Question: I've recently asked my server administrator, for my Windows dedicated server, to change the MySQL configuration file (my.cnf) to allow search words of 2 characters or more, from the default of 4.
They said the changed it, restarted MySQL and re-booted the server but I have seen no changes. I've rebuilt the indexes only on the tables that this particular script uses, using the REPAIR TABLE method but still doesn't work as it should.
Do I have to rebuild all indexes, on all tables, even though they're not being used for this full-text query?
Is this right? After searching my server for my.ini files? 5.0 is my latest version.

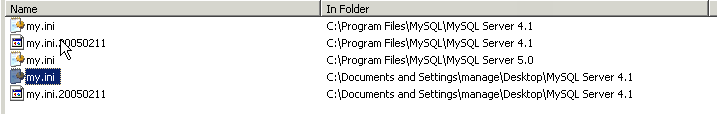
Answer: Those changes should have been sufficient. You should verify by running this:
'''
show variables like 'ft_min_word_len';
'''
Typically if you are changing ft_min_word_len you also want to change <URL> since many short words are also stopwords. You can just set that variable to '' if you don't want any stopwords. Otherwise specify a path to an alternate stopwords file. That could be your problem, depending on what you are searching for.